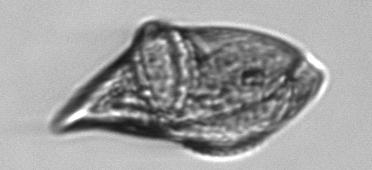
Label: Gyrodinium